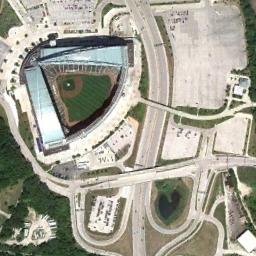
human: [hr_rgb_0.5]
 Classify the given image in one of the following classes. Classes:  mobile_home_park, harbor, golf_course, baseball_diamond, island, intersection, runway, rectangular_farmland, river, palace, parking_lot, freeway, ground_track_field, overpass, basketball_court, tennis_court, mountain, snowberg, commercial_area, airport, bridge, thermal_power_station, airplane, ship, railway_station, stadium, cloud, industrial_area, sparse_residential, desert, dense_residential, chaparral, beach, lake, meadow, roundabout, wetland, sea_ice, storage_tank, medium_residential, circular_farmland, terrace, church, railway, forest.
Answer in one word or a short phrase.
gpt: stadium